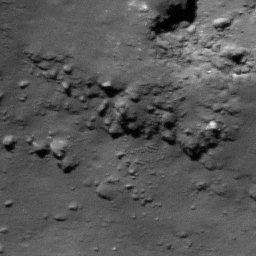
Pit: Weiner F 1
Host crater: Weiner F
Host type: impact_melt
Lunar coordinates: latitude 41.072, longitude 149.928